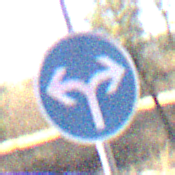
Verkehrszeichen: VorgeschriebeneFahrtrichtungRechtsOderLinks
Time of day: Midday
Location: Outdoor (Nature)
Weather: Clear
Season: NotSpecified
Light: Natural